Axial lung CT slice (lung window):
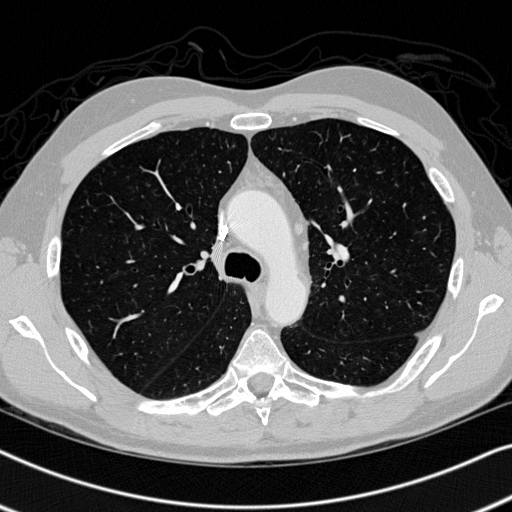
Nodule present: no